Question: I have 12 unique groups that I am trying to randomly sample from, each with a different number of observations. I want to randomly sample from the entire population (dataframe) with each group having the same probability of being selected from. The simplest example of this would be a dataframe with 2 groups.
'''
groups probability
0 a 0.25
1 a 0.25
2 b 0.5
'''
using 'np.random.choice(df['groups'], p=df['probability'], size=100)' Each iteration will now have a 50% chance of selecting 'group a' and a 50% chance of selecting 'group b'
To come up with the probabilities I used the formula:
'''
(1. / num_groups) / size_of_groups
'''
or in Python:
'''
num_groups = len(df['groups'].unique()) # 2
size_of_groups = df.groupby('label').size() # {a: 2, b: 1}
(1. / num_groups) / size_of_groups
'''
Which returns
'''
groups
a 0.25
b 0.50
'''
This works great until I get past 10 unique groups, after which I start getting weird distributions. Here is a small example:
'''
np.random.seed(1234)
group_size = 12
groups = np.arange(group_size)
probs = np.random.uniform(size=group_size)
probs = probs / probs.sum()
g = np.random.choice(groups, size=10000, p=probs)
df = pd.DataFrame({'groups': g})
prob_map = ((1. / len(df['groups'].unique())) / df.groupby('groups').size()).to_dict()
df['probability'] = df['groups'].map(prob_map)
plt.hist(np.random.choice(df['groups'], p=df['probability'], size=10000, replace=True))
plt.xticks(np.arange(group_size))
plt.show()
'''

I would expect a fairly uniform distribution with a large enough sample size, but I am getting these wings when the number of groups is 11+. If I change the 'group_size' variable to 10 or lower, I do get the desired uniform distribution.
I can't tell if the problem is with my formula for calculating the probabilities, or possibly a floating point precision problem? Anyone know a better way to accomplish this, or a fix for this example?
Thanks in advance!
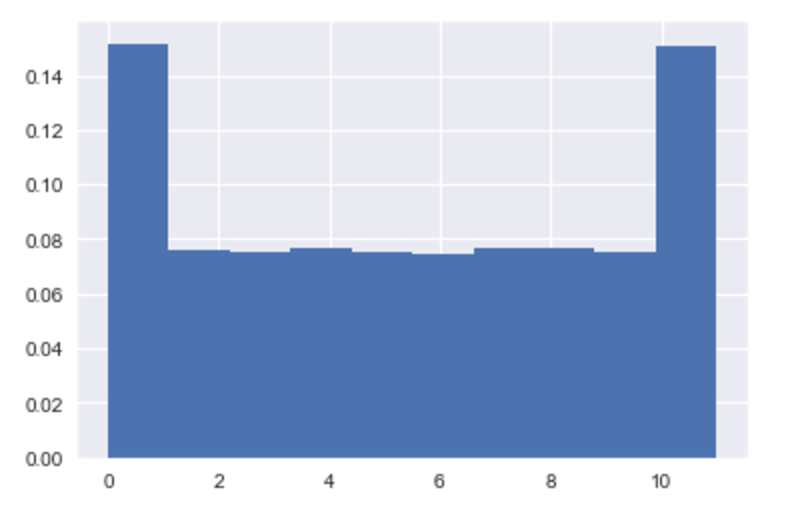
Answer: you are using <URL> which defaults to '10' bins...
<URL>
'''
plt.rcParams['hist.bins']
10
'''
---
pass 'group_size' as the 'bins' parameter.
'''
plt.hist(
np.random.choice(df['groups'], p=df['probability'], size=10000, replace=True),
bins=group_size)
'''
<URL>